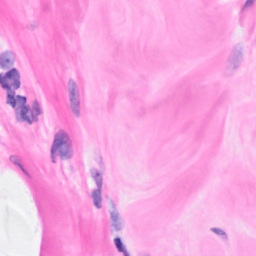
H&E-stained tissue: Breast